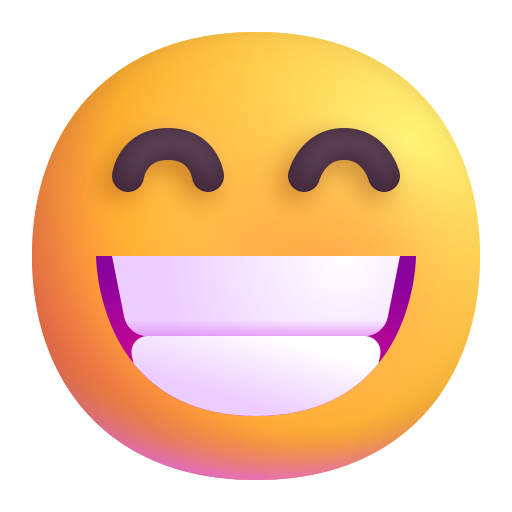
beaming face with smiling eyes color